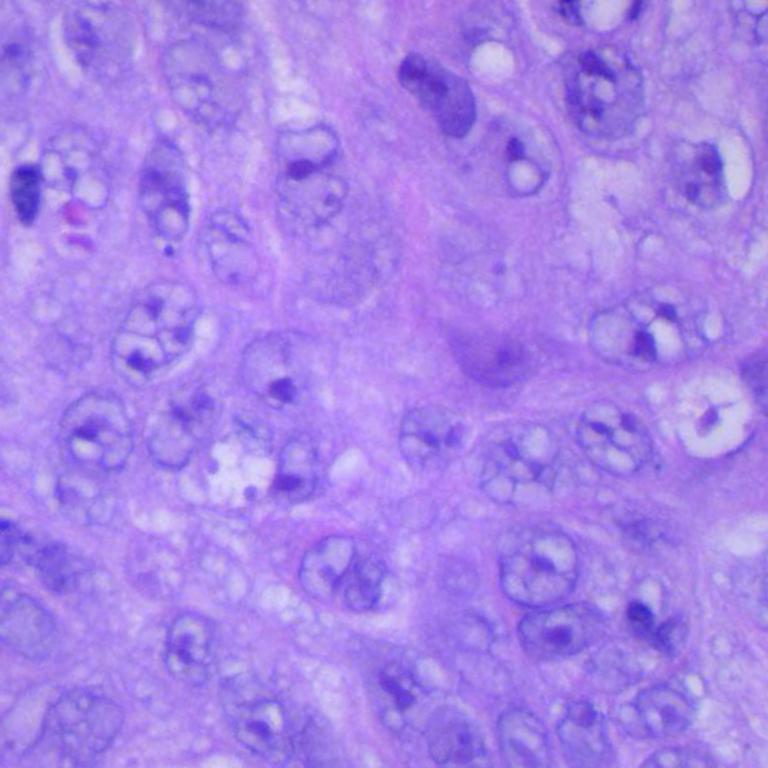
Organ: lung
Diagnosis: squamous carcinomas